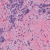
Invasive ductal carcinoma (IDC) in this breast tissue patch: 1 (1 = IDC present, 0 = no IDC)